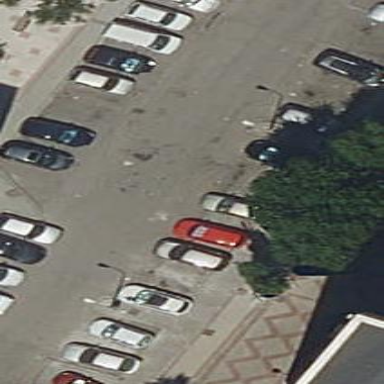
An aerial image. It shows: Parking area with surface.